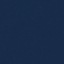
Land use / land cover: SeaLake